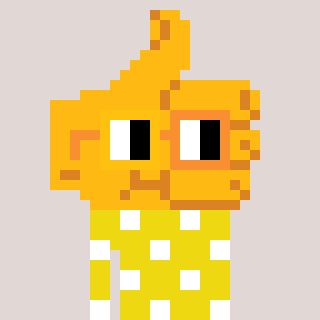
a pixel art character with square yellow and orange glasses, a thumbsup-shaped head and a yellow-colored body on a warm background